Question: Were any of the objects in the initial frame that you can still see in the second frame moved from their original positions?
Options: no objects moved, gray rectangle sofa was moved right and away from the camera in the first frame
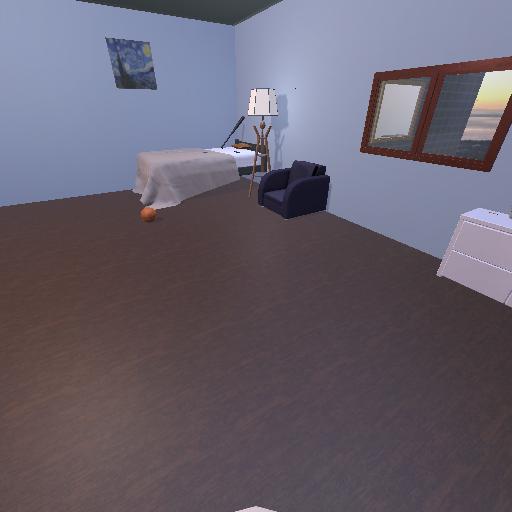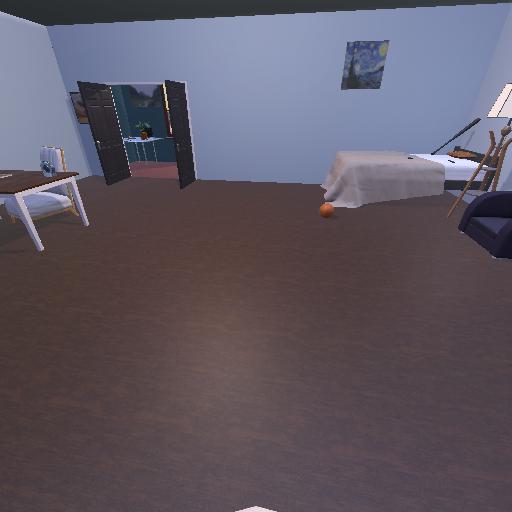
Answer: no objects moved